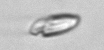
Label: Katodinium_or_Torodinium